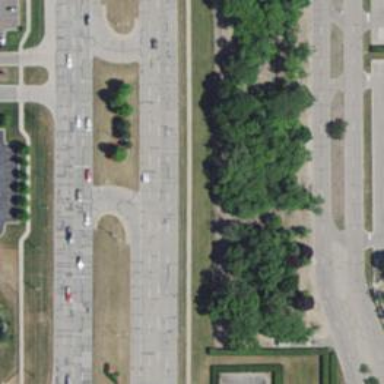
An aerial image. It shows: Secondary road with separate sidewalk.